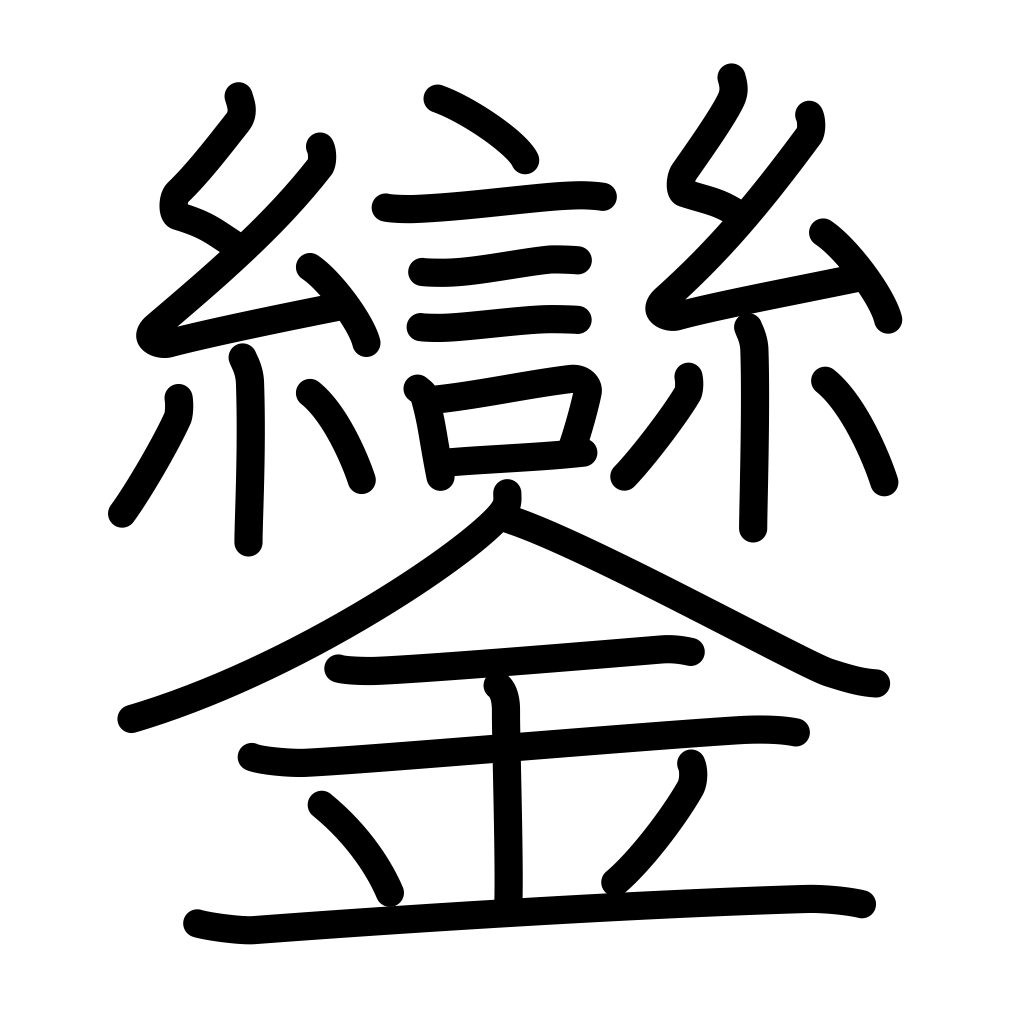
Meaning: bells on emperor's carriage